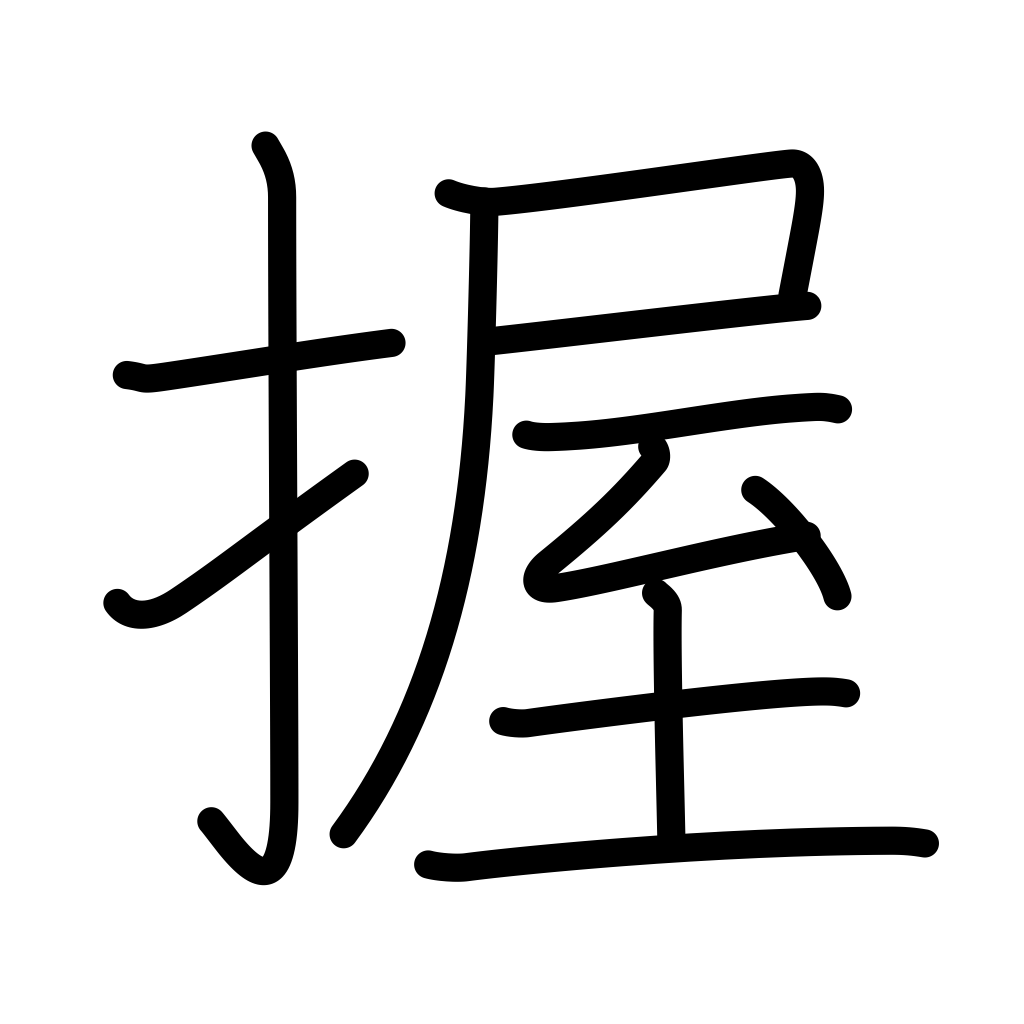
Meaning: grip, hold, mould sushi, bribe